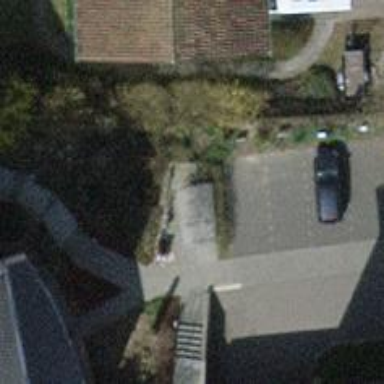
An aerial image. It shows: Bicycle parking area.